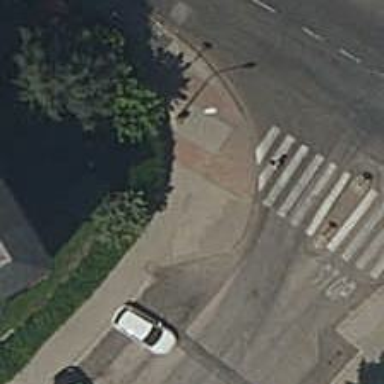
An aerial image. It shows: Sidewalk.